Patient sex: M
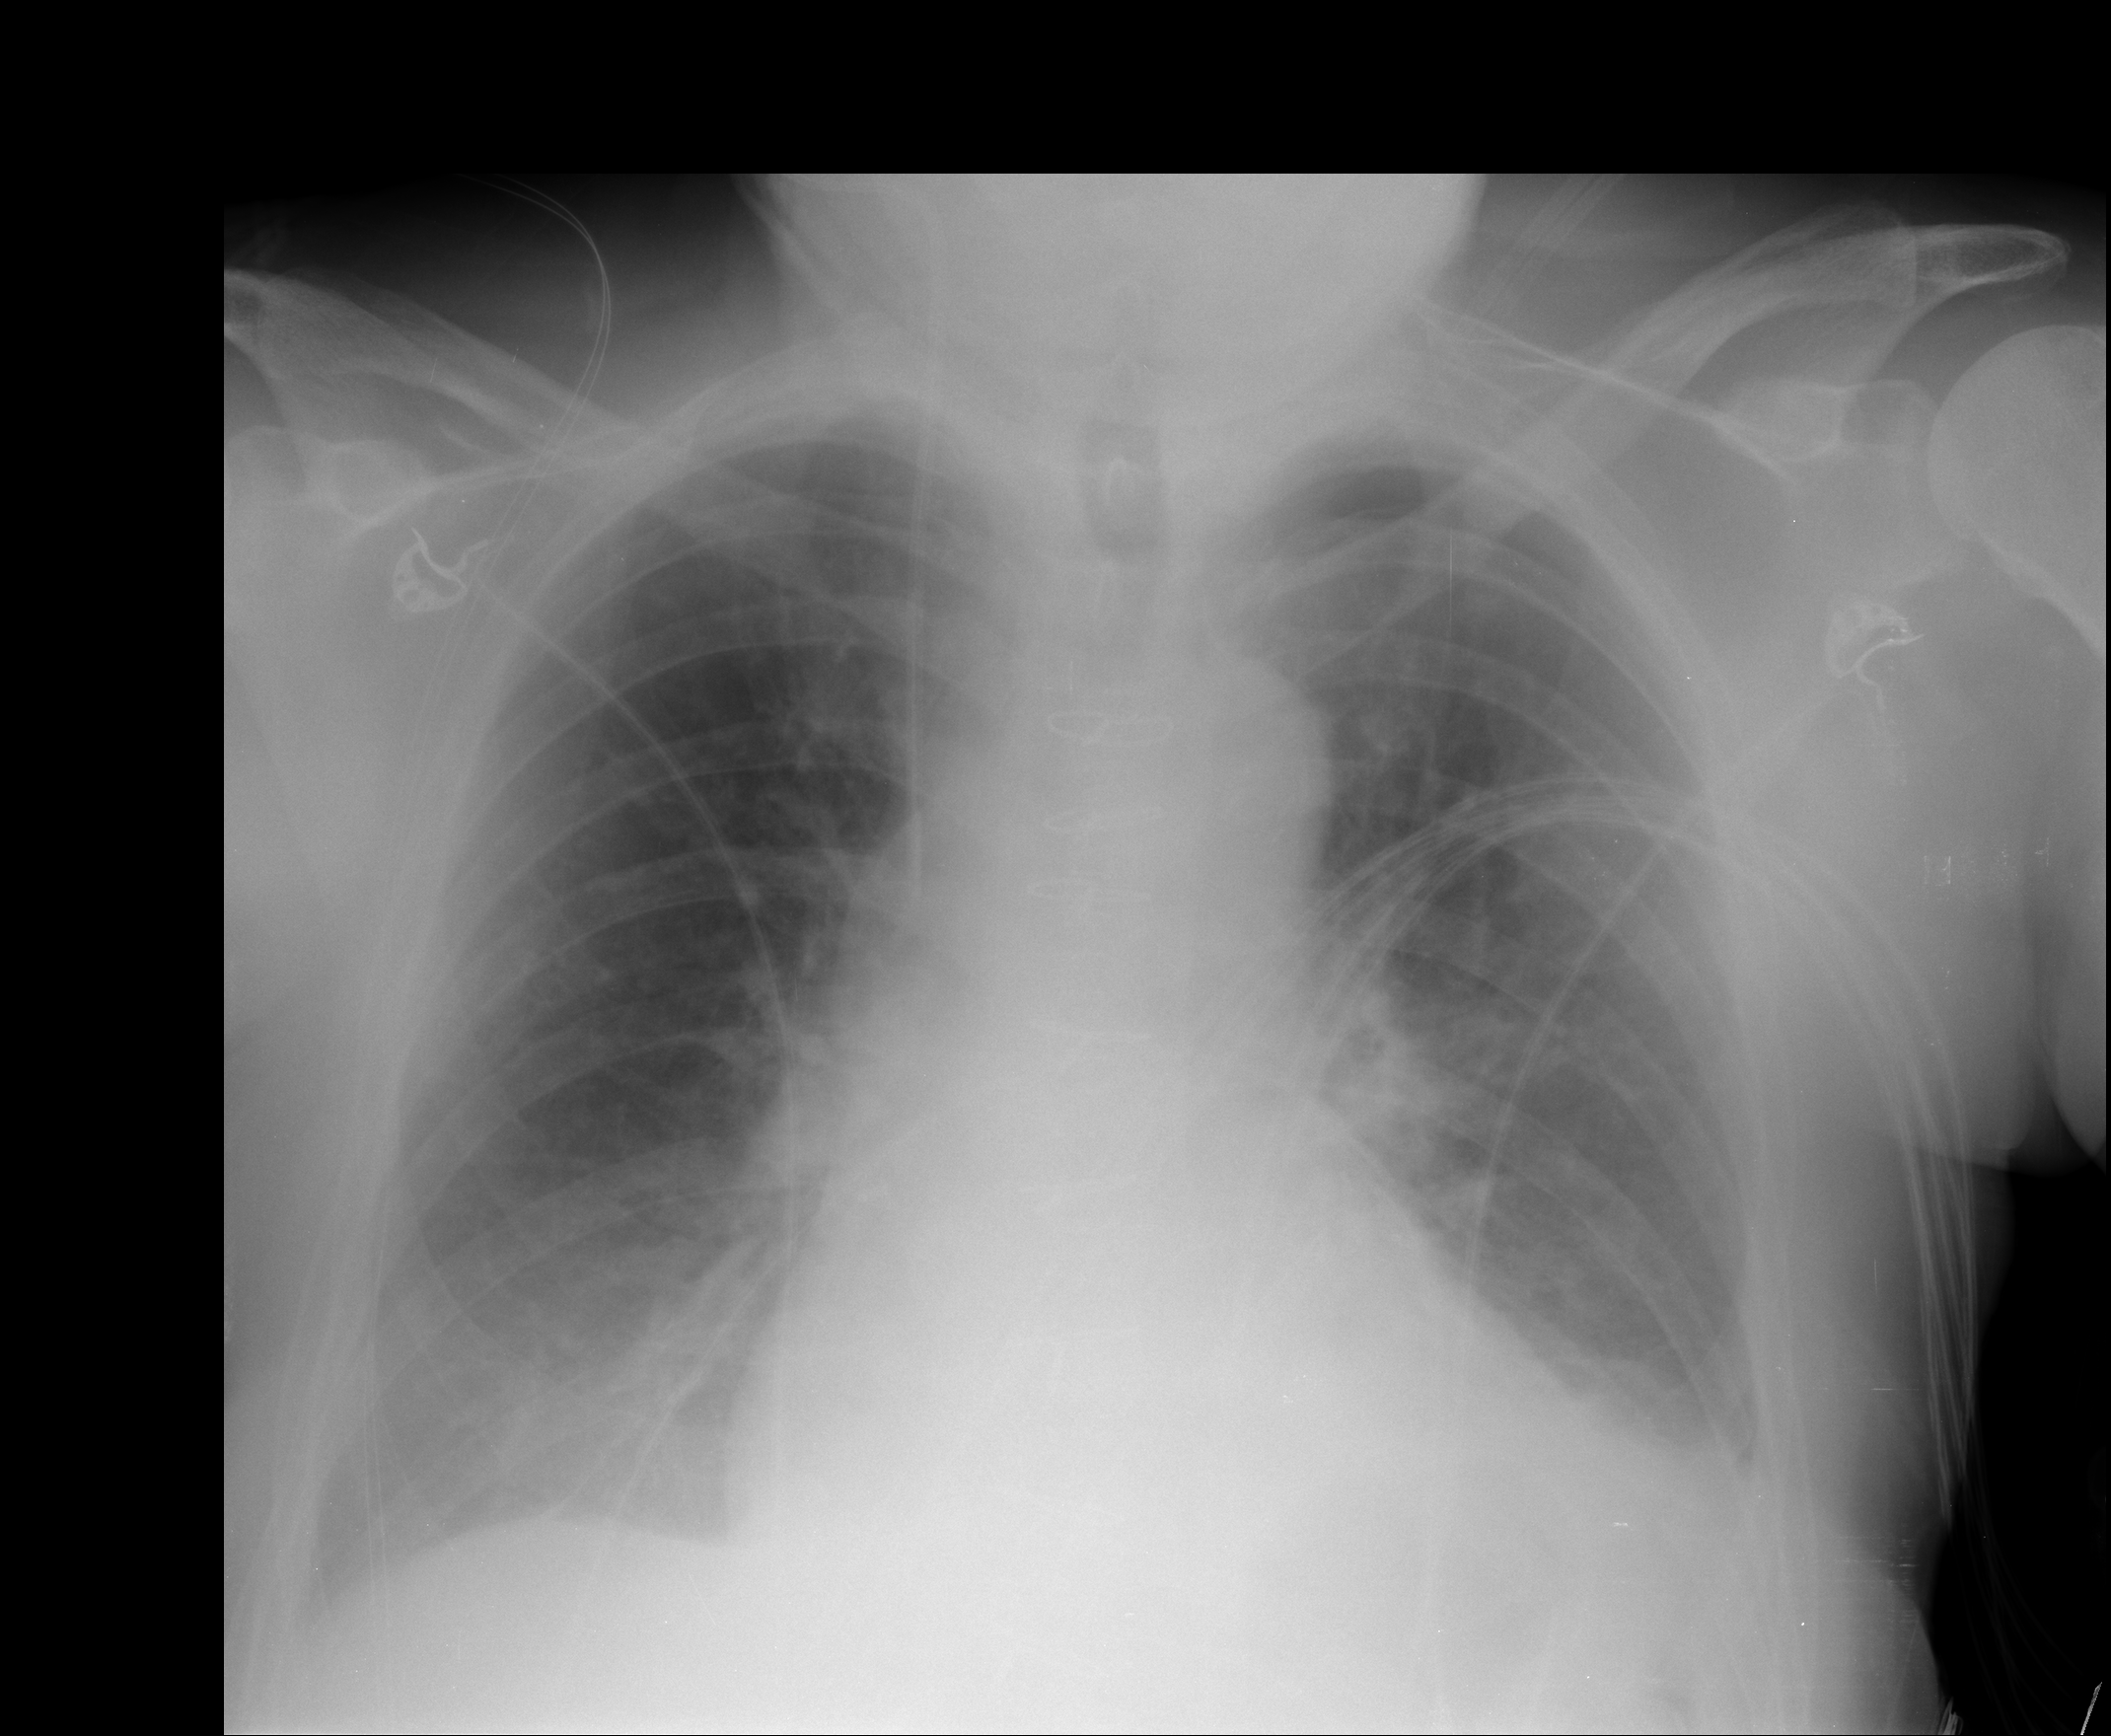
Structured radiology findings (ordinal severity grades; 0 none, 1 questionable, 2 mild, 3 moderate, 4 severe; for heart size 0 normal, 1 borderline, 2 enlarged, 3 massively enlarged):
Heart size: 2
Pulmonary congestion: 1
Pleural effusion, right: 2
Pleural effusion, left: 2
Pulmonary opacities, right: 0
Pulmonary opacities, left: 0
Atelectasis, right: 2
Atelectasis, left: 2